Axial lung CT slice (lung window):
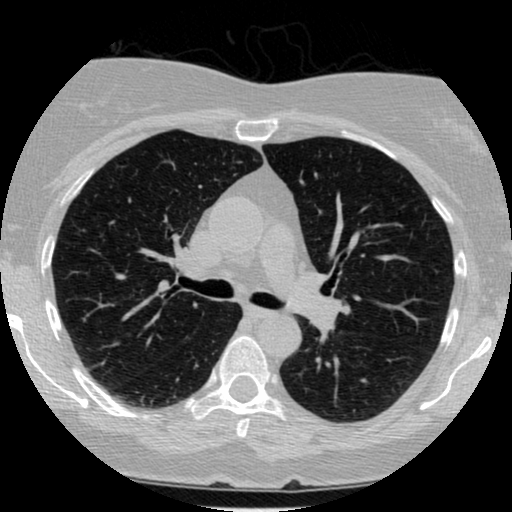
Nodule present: no